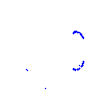
Particle: proton